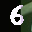
Label: 6